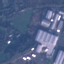
Land use / land cover: Industrial